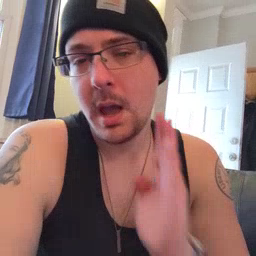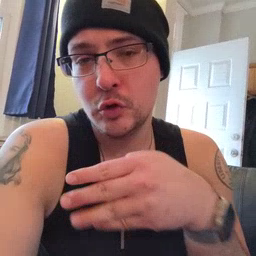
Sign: after